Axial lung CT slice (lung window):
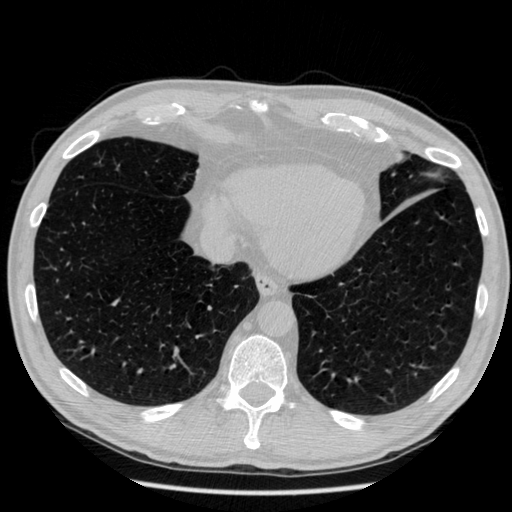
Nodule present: no